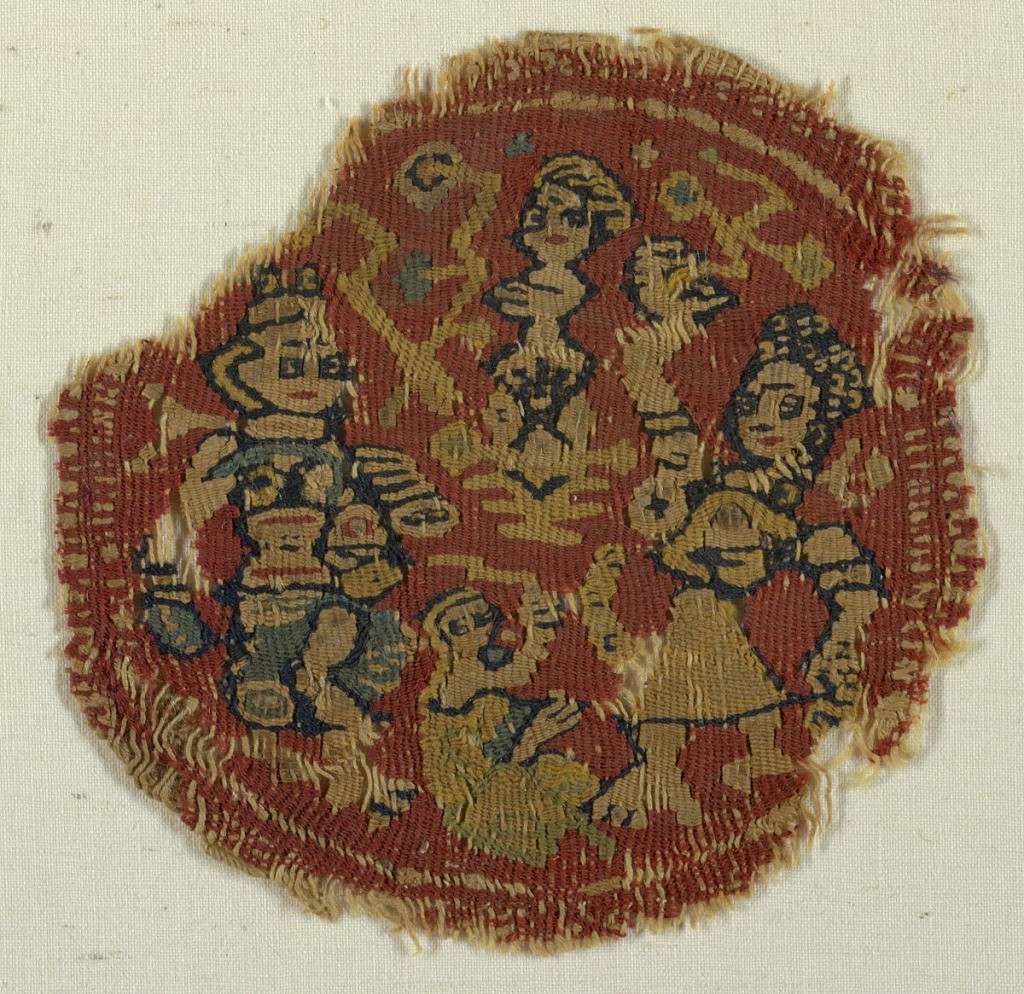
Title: Fragmentary medallion
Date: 5th–6th century
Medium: linen, wool Technique: slit tapestry with supplementary weft wrapping
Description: Red medallion with four human figures.